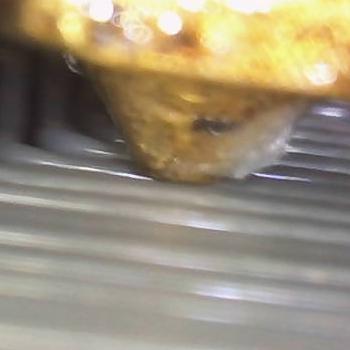
Flow rate: 162%